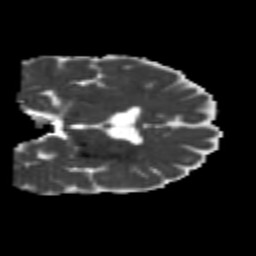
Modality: MD
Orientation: coronal
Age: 22
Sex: female
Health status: healthy
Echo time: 0.074 s